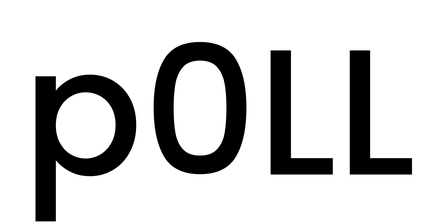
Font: Poppins-Medium